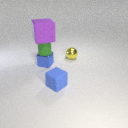
small blue metal cube in front of small yellow metal sphere